Question: I have correctly compiled Boost for Windows 8 with VS-10 as given in this <URL>. Click OK to close this application.". I have correctly installed Boost in the second PC as well. Both PCs are 64-bit and I installed 32-bit Boost in both. As I found from some links this is because the project try dynamically linking 64-bit libraries instead 32-bit. Could you kindly advice how to build this as a portable solution. Thanks in advance.
Update 1:
Following is the dependency walker output.

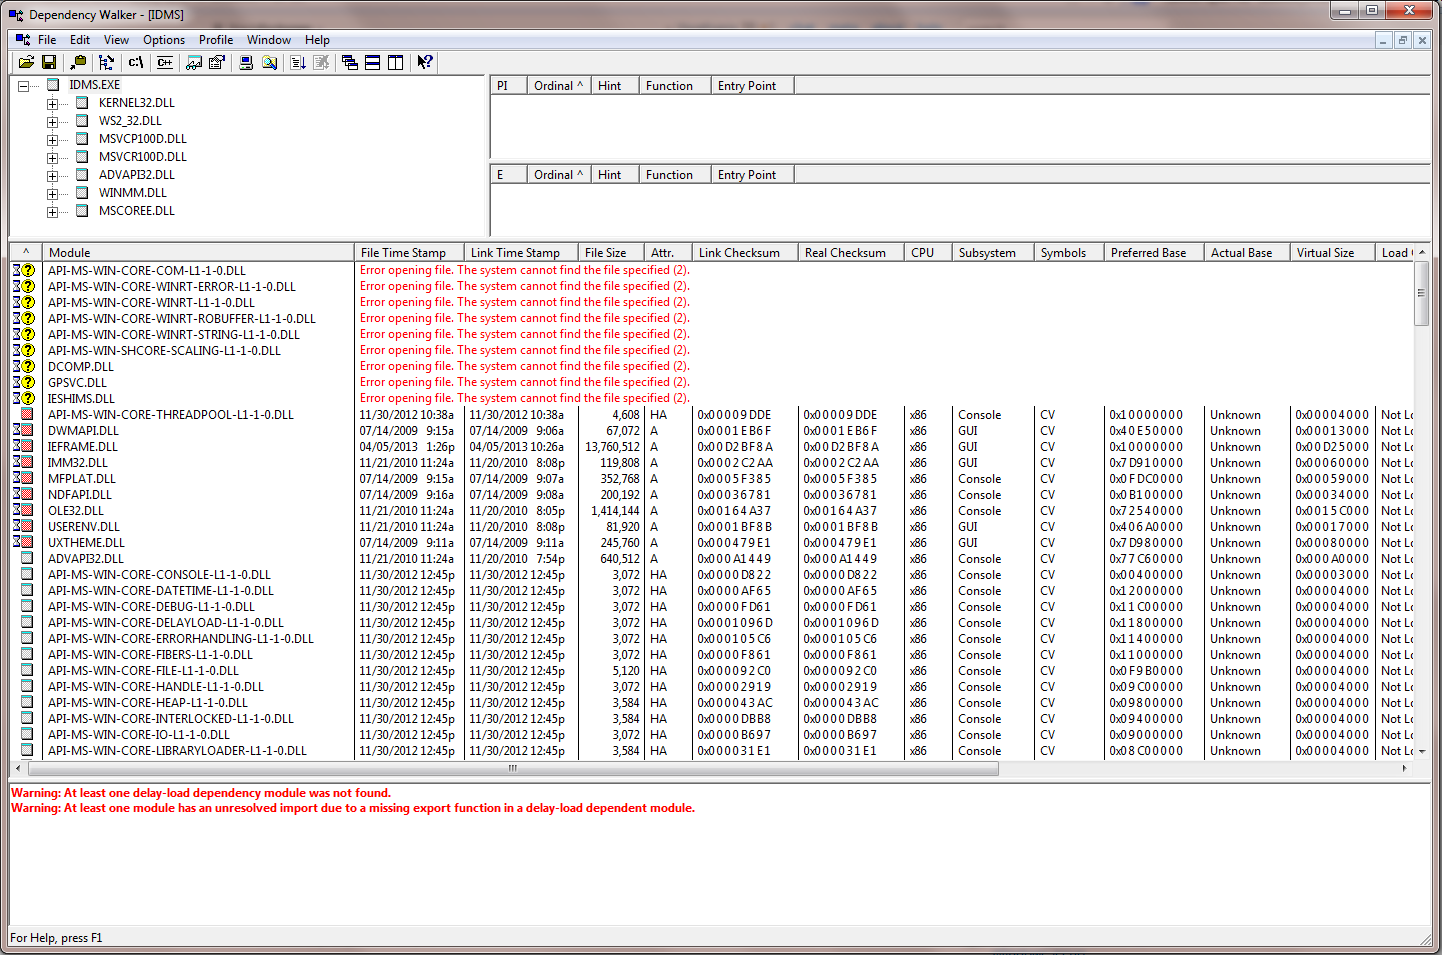
Answer: Are you sure you selected the Visual Studio 2010 Command Prompt x86 to compile the library? or the x64 version? there is more than 1 version of the command prompt in the start menu. my guess would be that you accidentally ran the x64 version, and then compiled boost with it, resulting in a x64 bit version of the library compiled.
Here's a batch file that compiles the static and shared version of boost in x86:
'''
call "%vs110comntools%..\..\VCcvarsall.bat" x86
cd C:/boostsourcefolder/
call bootstrap.bat
.2 runtime-link=static
.2 runtime-link=shared
'''
Then in your VS2010 project properties, Common Properties -> VC++ Directories -> Include Directories, type your boost folder (C:/boostsourcefolder/). and in Common Properties -> VC++ Directories -> Library Directories, type the boost compiled library folder (C:/boostsourcefolder/stage/lib/).
That's pretty much all you need to do.